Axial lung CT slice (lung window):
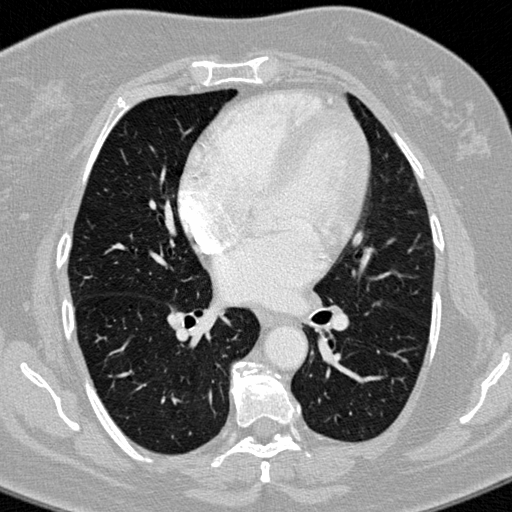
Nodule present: no